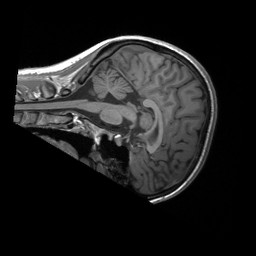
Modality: T1w
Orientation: sagittal
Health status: healthy
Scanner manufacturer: siemens
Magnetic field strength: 3 T
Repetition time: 1.9 s
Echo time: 0.00232 s